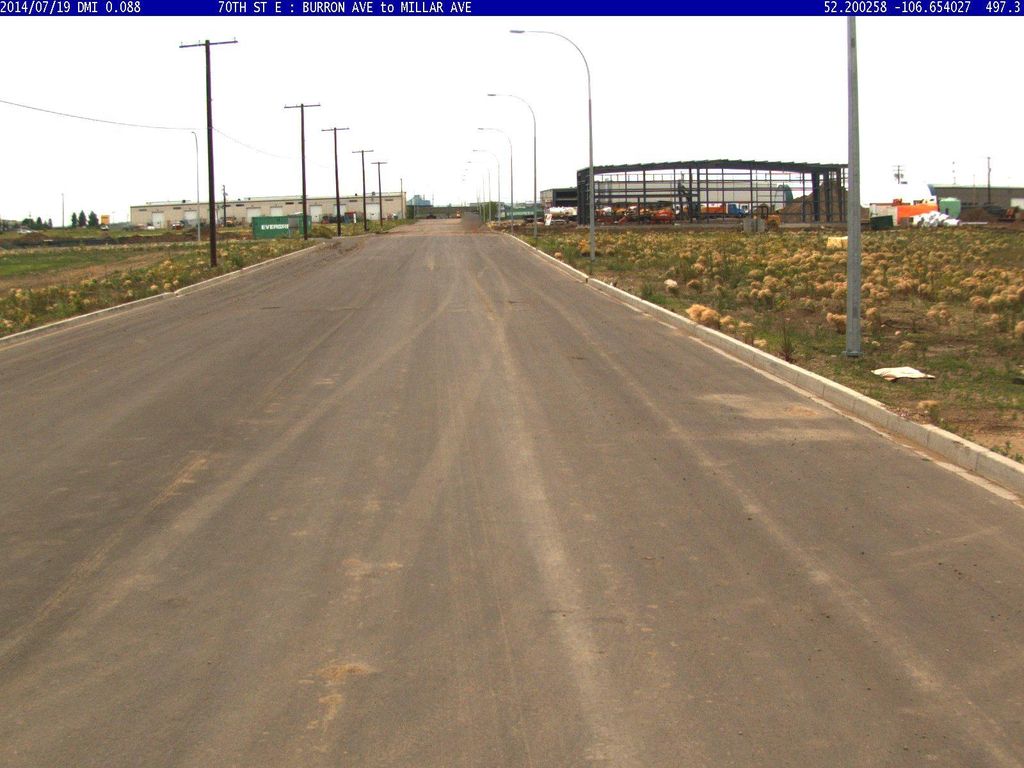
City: saskatoon